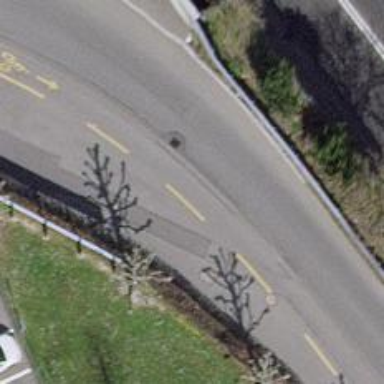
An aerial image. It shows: Asphalt road with primary link designation.